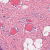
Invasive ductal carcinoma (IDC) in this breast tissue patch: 1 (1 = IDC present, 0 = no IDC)